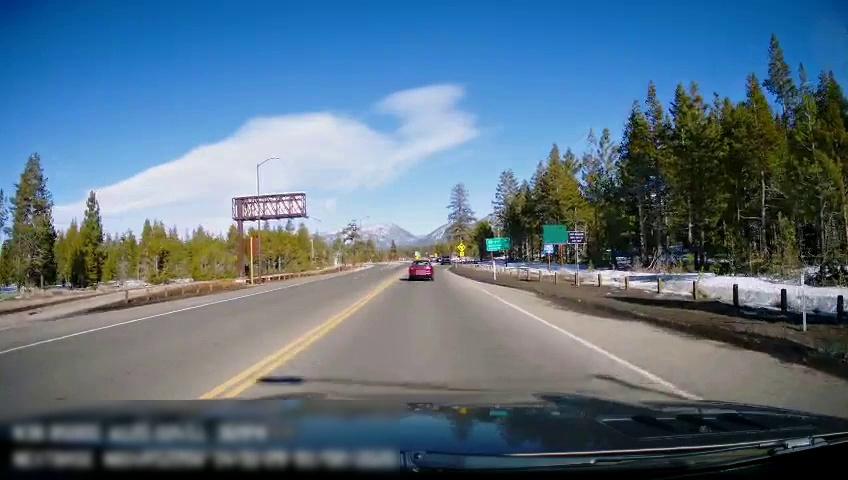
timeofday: Day
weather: Sunny
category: Drivable Space
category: Vehicles | Car
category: Vehicles | SUV
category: Lanes | Current Lane
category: Lanes | Opposite Lane
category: Lanes | Current Lane
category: Lanes | Opposite Lane
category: Traffic | Signs
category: Traffic | Signs
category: Traffic | Signs
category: Traffic | Signs
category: Traffic | Signs